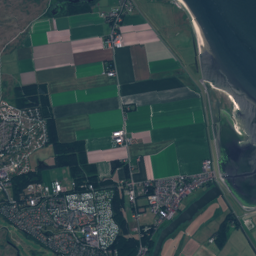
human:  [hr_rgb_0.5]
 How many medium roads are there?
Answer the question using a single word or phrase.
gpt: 0

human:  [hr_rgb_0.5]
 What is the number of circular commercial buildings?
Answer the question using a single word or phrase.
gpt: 0

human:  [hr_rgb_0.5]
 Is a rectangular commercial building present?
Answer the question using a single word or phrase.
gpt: yes

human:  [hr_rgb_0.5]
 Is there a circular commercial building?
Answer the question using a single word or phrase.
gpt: no

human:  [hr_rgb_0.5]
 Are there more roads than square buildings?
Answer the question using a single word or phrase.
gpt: yes

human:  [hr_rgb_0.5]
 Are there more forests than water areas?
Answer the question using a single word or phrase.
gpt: yes

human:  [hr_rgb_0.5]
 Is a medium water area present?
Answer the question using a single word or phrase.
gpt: yes

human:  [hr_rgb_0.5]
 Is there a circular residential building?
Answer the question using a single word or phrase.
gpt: yes

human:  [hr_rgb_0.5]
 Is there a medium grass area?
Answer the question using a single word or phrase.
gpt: yes

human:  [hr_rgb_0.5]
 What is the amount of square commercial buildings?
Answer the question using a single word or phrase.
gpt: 0

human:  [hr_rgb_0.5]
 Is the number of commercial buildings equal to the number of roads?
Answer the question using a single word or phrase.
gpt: no

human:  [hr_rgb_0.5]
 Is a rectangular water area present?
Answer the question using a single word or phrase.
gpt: yes

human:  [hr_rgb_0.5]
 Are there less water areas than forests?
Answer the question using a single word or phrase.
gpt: yes

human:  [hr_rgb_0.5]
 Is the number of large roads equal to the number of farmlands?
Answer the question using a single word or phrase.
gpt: no

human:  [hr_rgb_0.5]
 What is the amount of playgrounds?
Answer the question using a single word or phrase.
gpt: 5

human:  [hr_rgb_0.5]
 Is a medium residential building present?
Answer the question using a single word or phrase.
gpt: yes

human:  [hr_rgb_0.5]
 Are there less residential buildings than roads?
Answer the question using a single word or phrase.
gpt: no

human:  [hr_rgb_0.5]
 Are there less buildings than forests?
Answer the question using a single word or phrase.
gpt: no

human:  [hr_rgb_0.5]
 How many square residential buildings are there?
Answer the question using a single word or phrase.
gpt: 1

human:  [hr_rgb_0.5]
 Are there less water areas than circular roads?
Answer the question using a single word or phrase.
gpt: no

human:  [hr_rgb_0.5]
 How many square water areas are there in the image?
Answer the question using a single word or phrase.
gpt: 7

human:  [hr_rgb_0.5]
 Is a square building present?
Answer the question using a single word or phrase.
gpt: yes

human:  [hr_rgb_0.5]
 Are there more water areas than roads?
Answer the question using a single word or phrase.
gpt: no

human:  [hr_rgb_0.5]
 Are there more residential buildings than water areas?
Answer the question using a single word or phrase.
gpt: yes

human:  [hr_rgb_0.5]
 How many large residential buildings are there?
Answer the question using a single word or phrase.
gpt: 0

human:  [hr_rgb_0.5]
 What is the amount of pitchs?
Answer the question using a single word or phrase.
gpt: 6

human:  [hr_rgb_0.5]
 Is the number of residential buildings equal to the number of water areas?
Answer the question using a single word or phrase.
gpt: no

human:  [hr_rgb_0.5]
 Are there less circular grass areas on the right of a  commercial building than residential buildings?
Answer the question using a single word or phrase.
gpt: yes

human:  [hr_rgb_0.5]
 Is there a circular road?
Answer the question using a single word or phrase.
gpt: no

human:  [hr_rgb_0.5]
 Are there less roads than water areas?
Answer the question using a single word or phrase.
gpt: no

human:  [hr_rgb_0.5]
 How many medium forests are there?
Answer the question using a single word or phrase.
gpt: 59

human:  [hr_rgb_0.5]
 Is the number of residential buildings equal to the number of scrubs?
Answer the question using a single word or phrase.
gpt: no

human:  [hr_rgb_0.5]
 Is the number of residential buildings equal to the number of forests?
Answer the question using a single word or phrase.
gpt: no

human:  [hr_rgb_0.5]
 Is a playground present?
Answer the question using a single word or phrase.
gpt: yes

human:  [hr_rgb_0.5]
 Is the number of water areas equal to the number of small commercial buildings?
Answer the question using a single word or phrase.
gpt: no

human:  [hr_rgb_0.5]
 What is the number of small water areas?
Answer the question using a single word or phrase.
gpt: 34